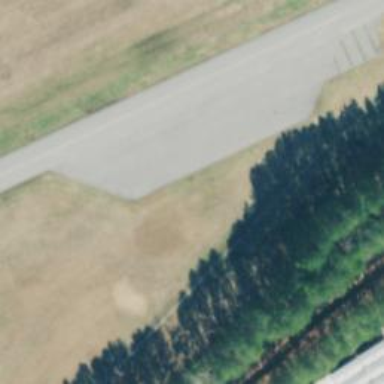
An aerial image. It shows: Image of taxiway at airport.